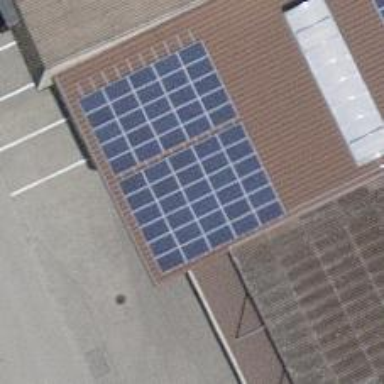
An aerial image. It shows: Solar power generator using photovoltaic method with solar photovoltaic panel types.